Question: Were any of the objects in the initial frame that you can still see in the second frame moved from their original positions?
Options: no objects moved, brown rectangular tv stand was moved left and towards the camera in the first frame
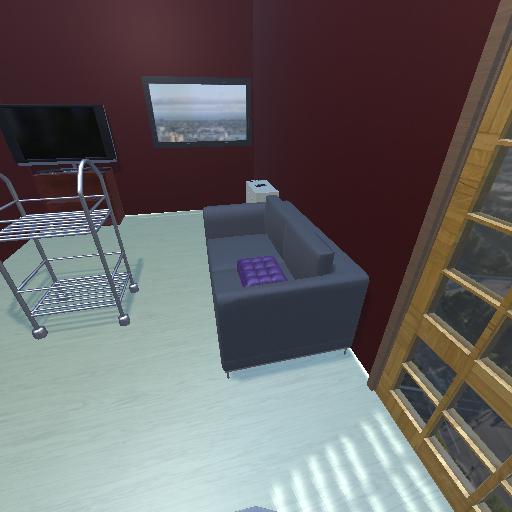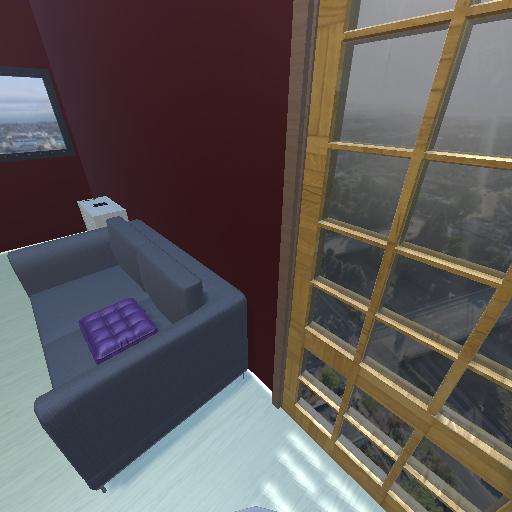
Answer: no objects moved